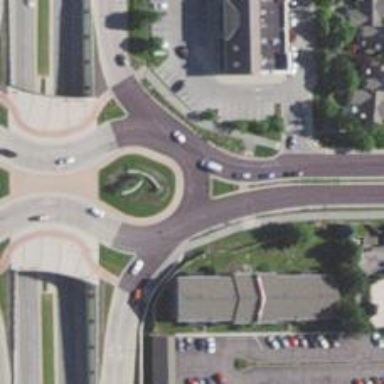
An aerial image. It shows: Secondary road made of asphalt leading to roundabout.